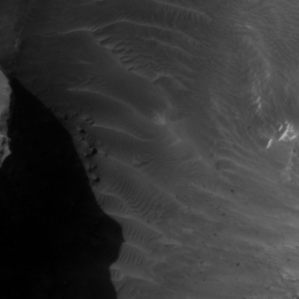
Label: non_frost